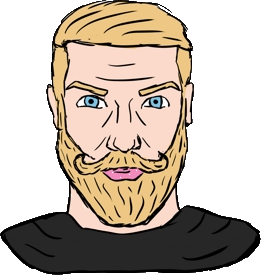
Label: 4_Yes_Chad